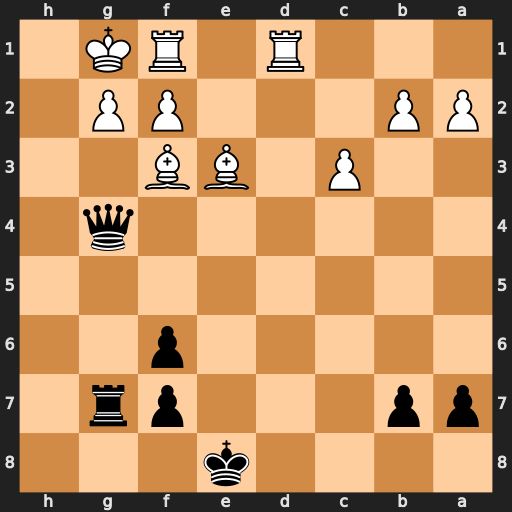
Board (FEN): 4k3/pp3pr1/5p2/8/6q1/2P1BB2/PP3PP1/3R1RK1
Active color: b
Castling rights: -
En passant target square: -
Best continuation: Qxf3 Bg5 Rxg5 Rfe1+ Kf8